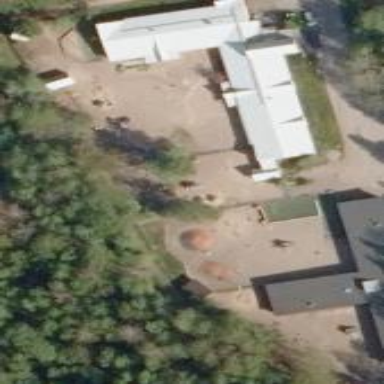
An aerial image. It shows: Kindergarten.